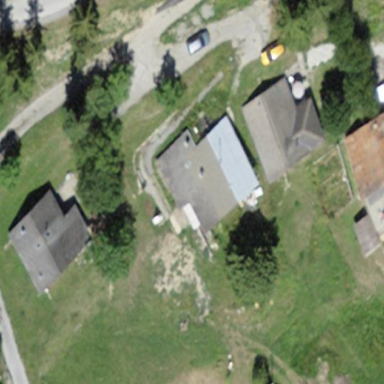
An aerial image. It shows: Simple house.